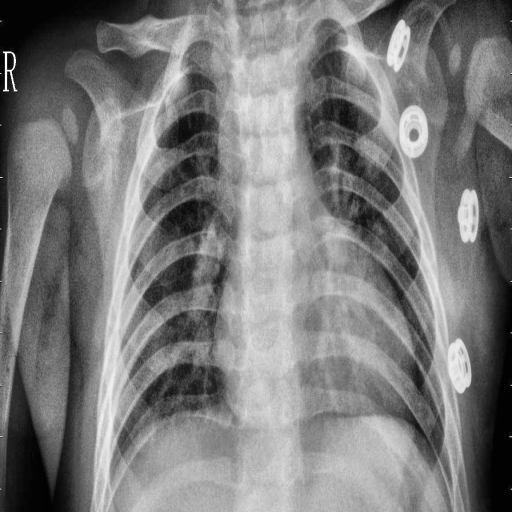
Finding: PNEUMONIA